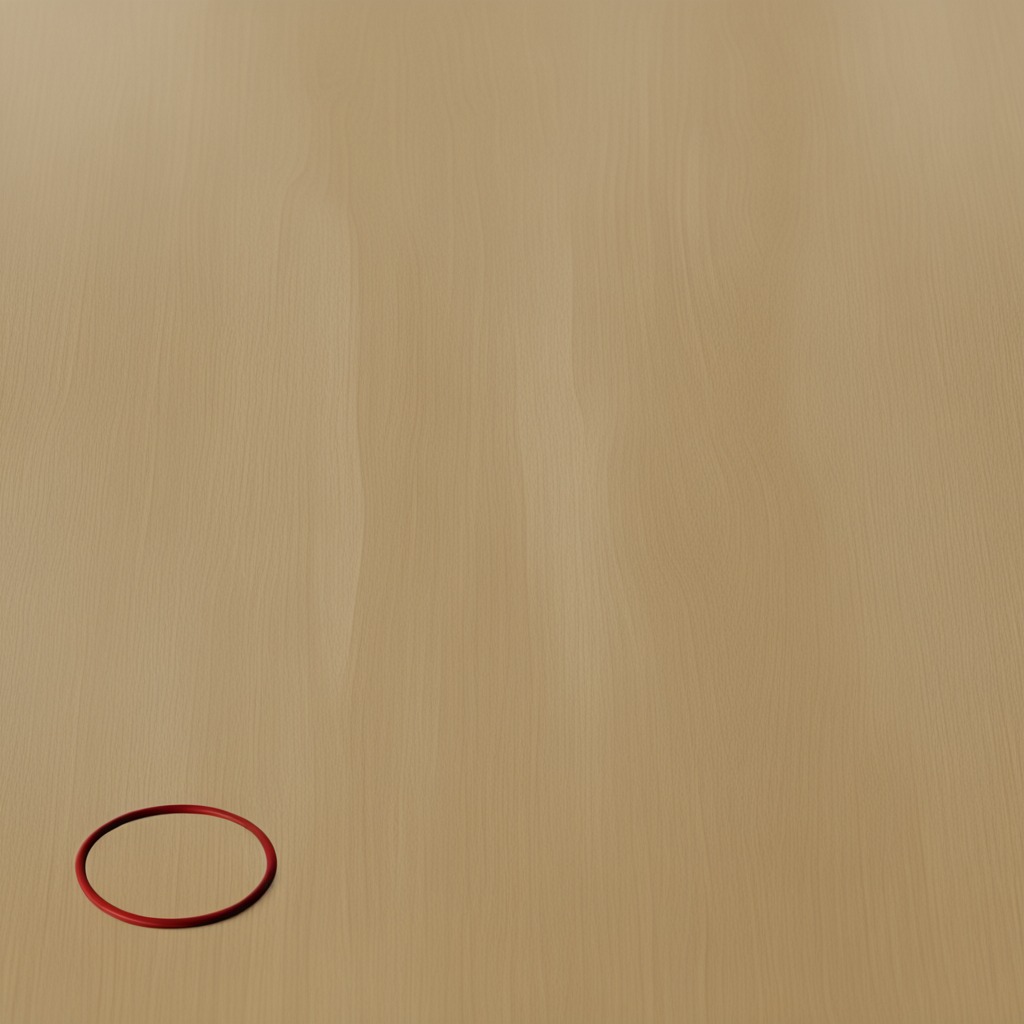
A rubber O-ring lying on a plywood surface in a paint workshop lit by afternoon window light.